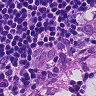
Metastatic tissue present: yes